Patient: sex M, age 60
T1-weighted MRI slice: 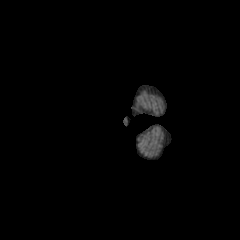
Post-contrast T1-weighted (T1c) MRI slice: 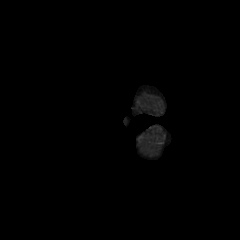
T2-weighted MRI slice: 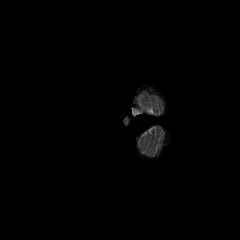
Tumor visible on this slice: no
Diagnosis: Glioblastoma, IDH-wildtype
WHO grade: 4